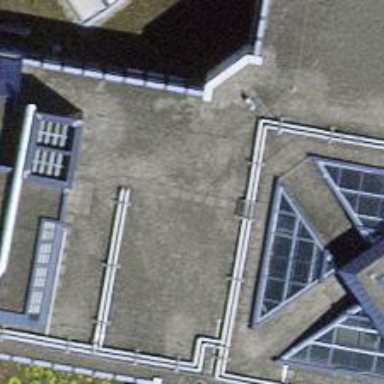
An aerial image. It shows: Police building.